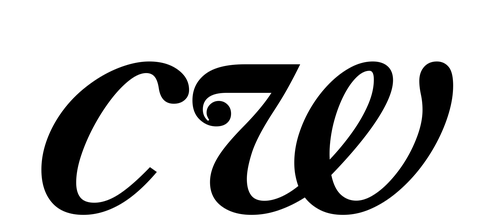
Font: LibreCaslonText-Italic_SemiBold_Italic